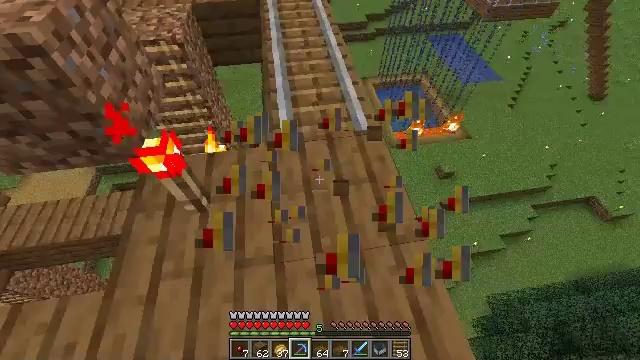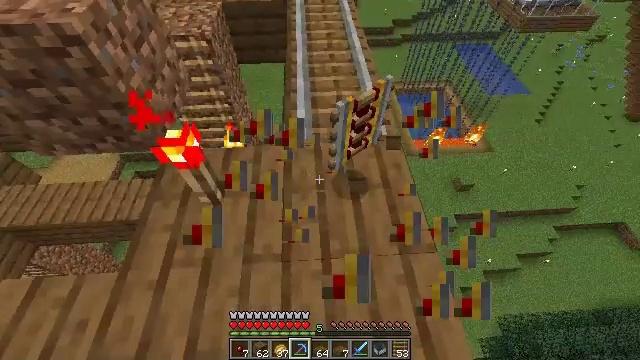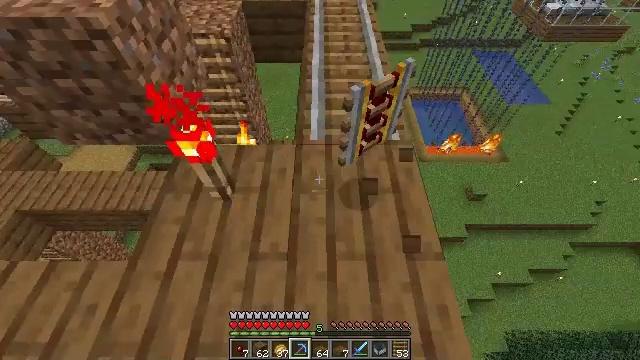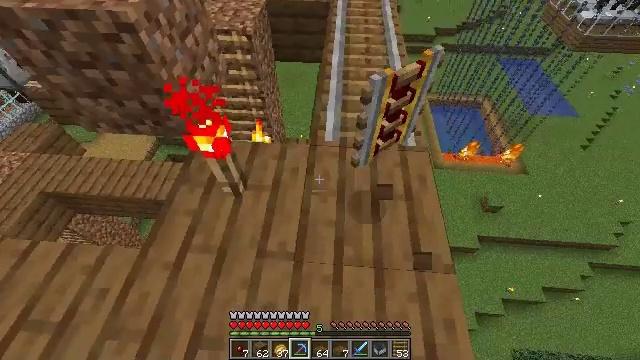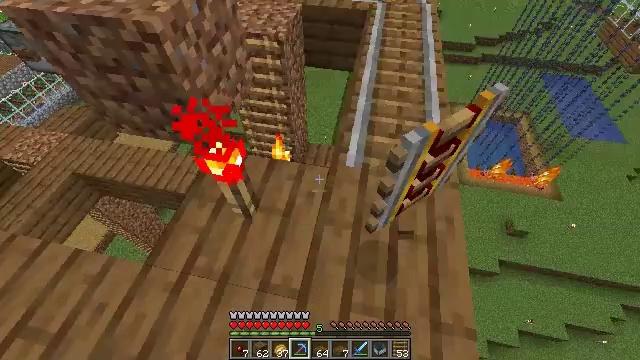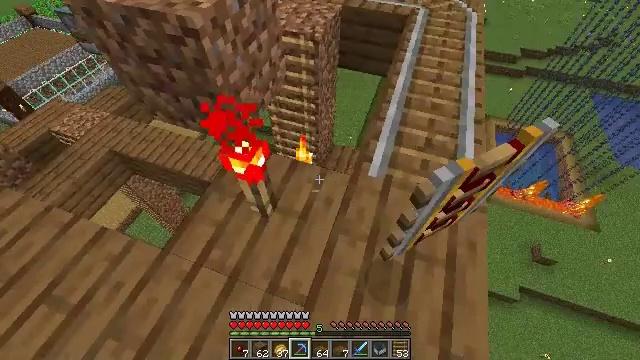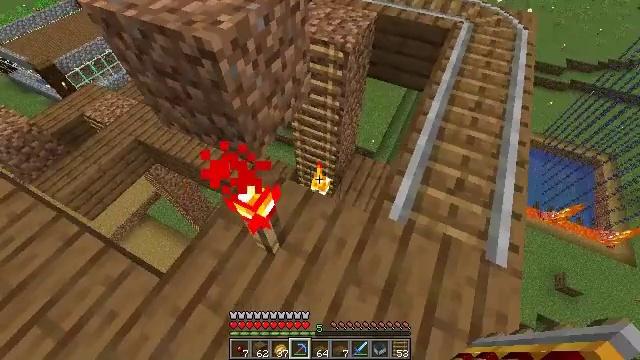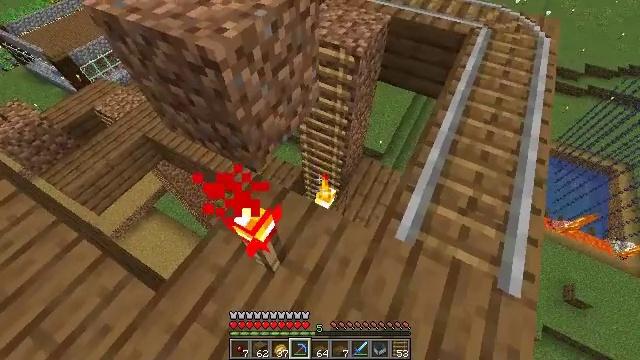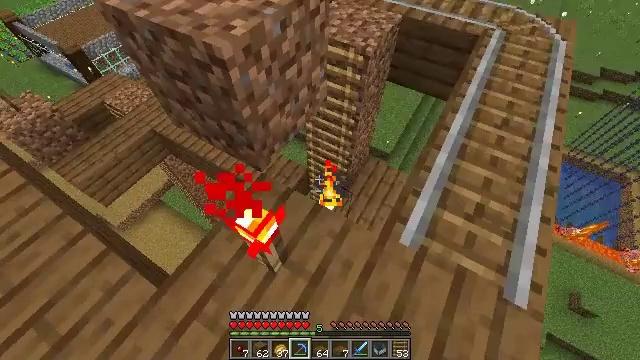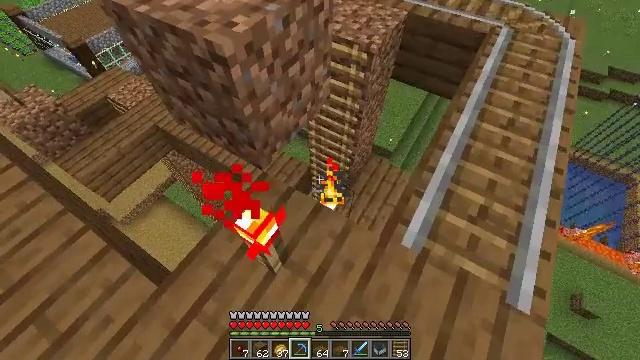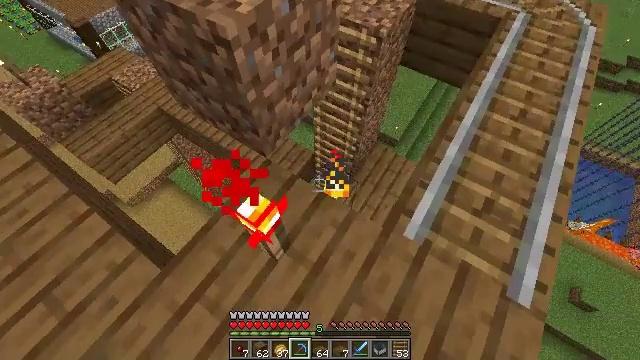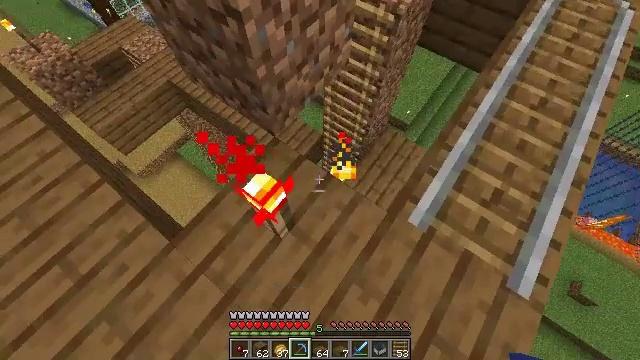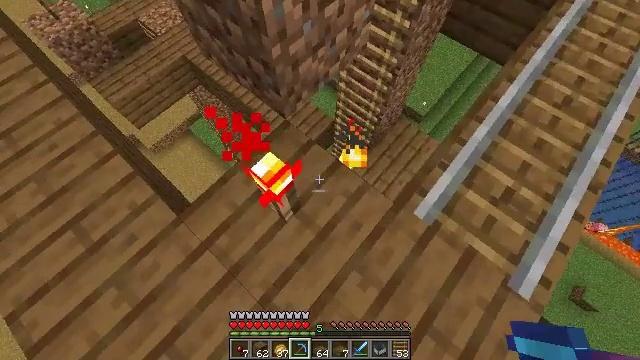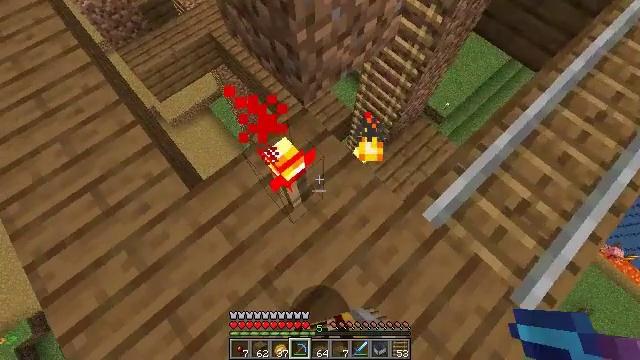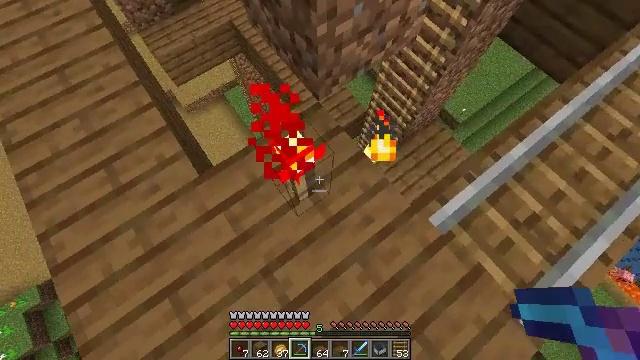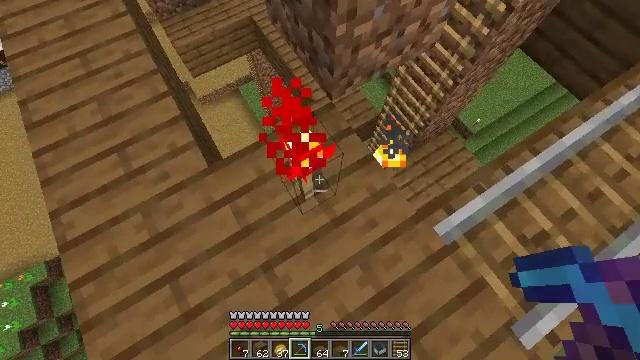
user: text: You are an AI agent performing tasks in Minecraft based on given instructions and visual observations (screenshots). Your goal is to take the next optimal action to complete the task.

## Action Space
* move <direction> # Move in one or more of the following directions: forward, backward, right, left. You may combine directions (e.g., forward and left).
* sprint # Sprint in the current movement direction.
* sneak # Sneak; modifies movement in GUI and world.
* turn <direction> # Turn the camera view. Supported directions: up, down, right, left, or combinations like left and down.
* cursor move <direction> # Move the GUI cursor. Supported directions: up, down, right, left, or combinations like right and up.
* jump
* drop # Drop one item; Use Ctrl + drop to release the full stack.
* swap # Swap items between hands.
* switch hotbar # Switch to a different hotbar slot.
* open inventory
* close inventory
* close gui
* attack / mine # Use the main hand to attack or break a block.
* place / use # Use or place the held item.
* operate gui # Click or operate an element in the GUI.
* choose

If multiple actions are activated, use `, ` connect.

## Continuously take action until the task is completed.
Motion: motion action
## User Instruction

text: Knock off the redstone torch from the wall.
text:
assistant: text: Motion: turn left
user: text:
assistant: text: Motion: turn left
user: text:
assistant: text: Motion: move forward, turn left
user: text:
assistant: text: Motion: move forward, turn left
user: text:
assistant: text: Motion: move forward, turn left
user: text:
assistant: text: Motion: move forward, turn left
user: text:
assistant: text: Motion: turn left
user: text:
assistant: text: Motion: turn left
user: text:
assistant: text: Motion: no_op
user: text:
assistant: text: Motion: turn left and down
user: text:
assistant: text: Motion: turn left and down
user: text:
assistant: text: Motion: turn left and down
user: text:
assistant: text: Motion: turn left and down
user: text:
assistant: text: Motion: turn left
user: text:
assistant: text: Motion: turn left
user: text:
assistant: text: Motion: turn left
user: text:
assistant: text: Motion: no_op
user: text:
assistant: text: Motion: attack / mine
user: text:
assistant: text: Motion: attack / mine
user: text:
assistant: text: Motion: attack / mine
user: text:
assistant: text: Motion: no_op
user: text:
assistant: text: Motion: no_op
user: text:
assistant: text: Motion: no_op